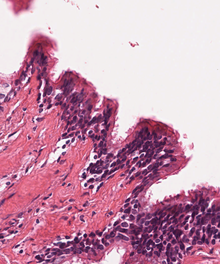
Tumor epithelial tissue: no
Tumor-associated stroma tissue: yes
Normal tissue: no